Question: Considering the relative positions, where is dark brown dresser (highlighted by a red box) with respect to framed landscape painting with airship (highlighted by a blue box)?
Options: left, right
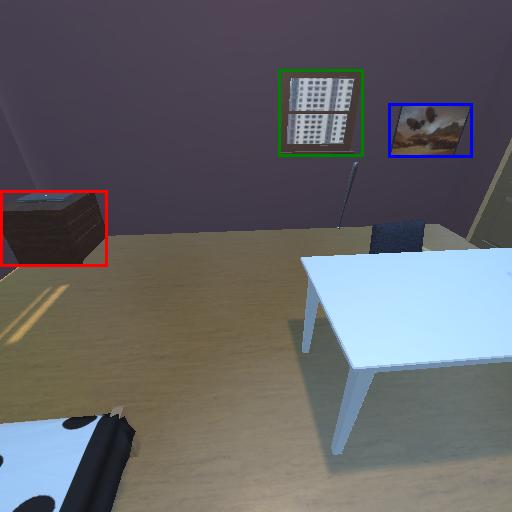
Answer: left